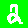
Digit: 2